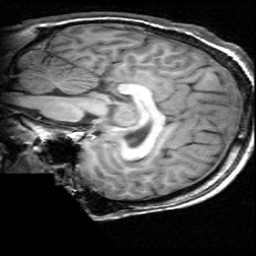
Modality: T1w
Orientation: sagittal
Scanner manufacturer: ge
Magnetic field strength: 3 T
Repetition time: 0.009036 s
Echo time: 0.00184 s